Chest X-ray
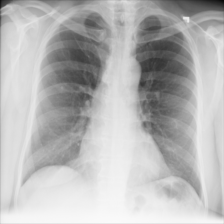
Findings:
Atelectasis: negative
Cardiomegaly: negative
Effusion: negative
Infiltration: negative
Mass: negative
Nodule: negative
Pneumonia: negative
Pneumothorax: negative
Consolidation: negative
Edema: negative
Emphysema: negative
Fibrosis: negative
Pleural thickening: negative
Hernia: negative